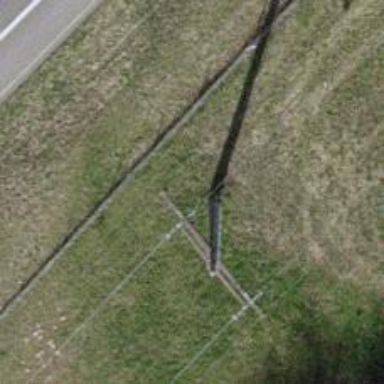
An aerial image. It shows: Concrete power pole.